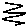
Label: zigzag